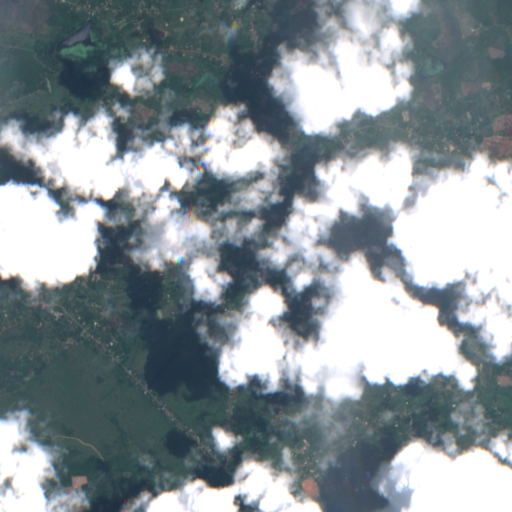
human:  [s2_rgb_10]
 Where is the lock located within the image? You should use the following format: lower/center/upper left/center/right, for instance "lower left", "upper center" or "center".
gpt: The lock is located in the lower right of the image.
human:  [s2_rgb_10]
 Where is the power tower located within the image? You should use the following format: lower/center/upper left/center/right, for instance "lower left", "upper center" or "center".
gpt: The power tower is located in the upper right of the image.
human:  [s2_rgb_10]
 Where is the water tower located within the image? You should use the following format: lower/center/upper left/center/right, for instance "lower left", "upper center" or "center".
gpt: The water tower is located in the lower center of the image.
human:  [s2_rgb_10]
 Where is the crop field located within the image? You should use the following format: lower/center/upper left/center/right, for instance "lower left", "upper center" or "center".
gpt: There is no crop field in the image.